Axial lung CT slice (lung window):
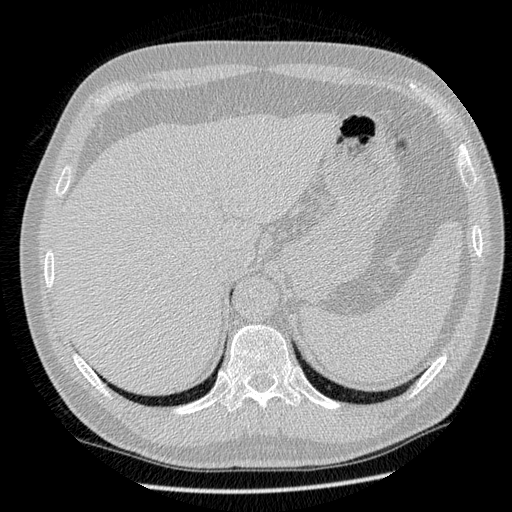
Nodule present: no